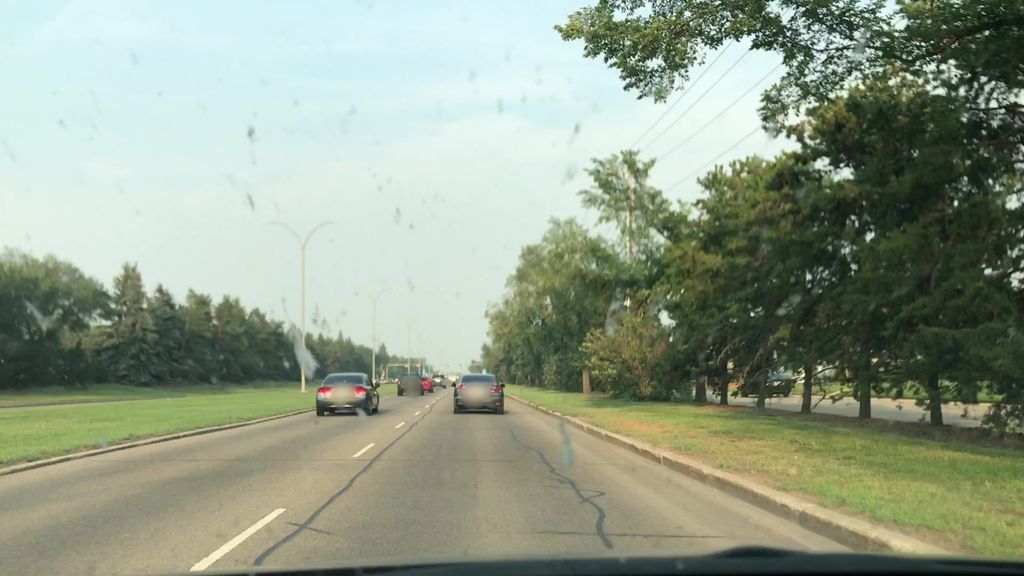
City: edmonton